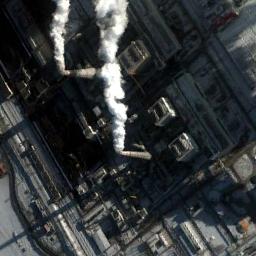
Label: thermal_power_station